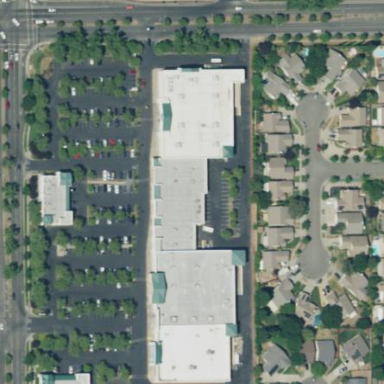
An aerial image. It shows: Commercial building.